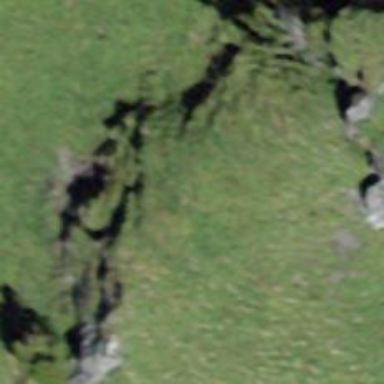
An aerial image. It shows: Natural cliff.